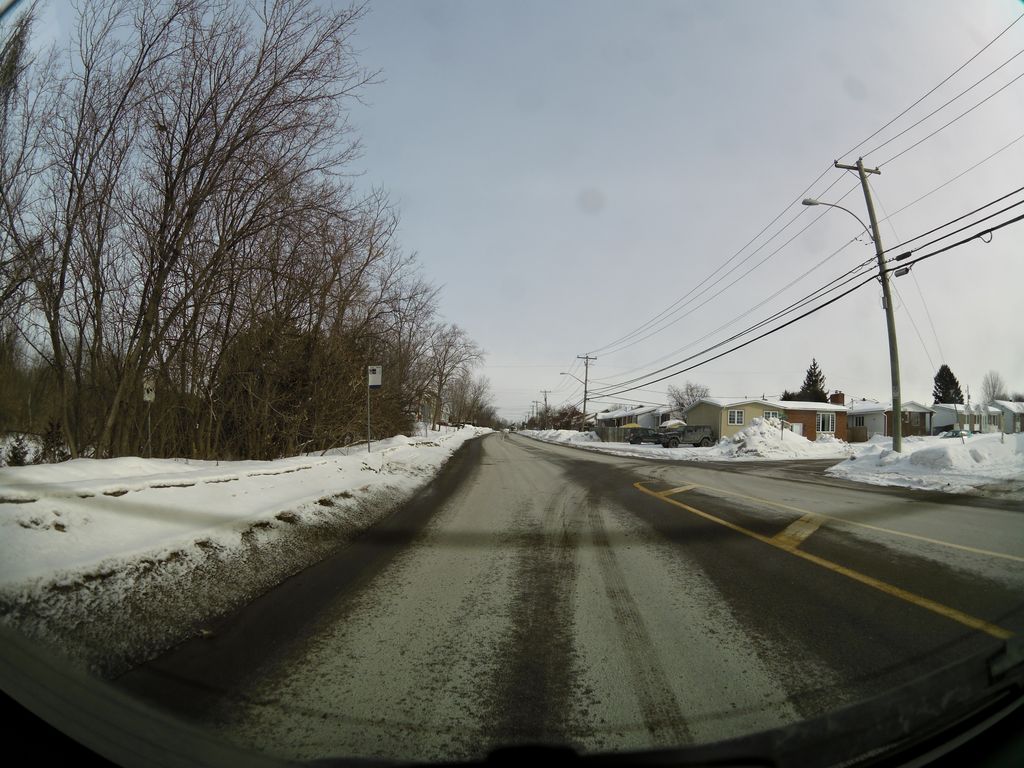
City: ottawa-gatineau